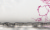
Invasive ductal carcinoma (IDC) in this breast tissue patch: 0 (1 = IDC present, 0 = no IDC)